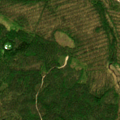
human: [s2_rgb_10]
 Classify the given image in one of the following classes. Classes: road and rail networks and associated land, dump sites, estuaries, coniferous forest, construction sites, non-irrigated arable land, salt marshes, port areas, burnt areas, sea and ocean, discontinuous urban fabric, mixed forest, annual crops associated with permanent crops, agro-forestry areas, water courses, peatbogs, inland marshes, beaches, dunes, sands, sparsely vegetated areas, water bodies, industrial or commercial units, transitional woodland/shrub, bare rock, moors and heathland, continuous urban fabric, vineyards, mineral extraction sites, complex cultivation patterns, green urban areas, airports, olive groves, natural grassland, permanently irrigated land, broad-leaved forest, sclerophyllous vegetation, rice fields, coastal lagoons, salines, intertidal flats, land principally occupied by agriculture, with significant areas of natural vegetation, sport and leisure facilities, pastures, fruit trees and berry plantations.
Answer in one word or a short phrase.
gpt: coniferous forest, mixed forest